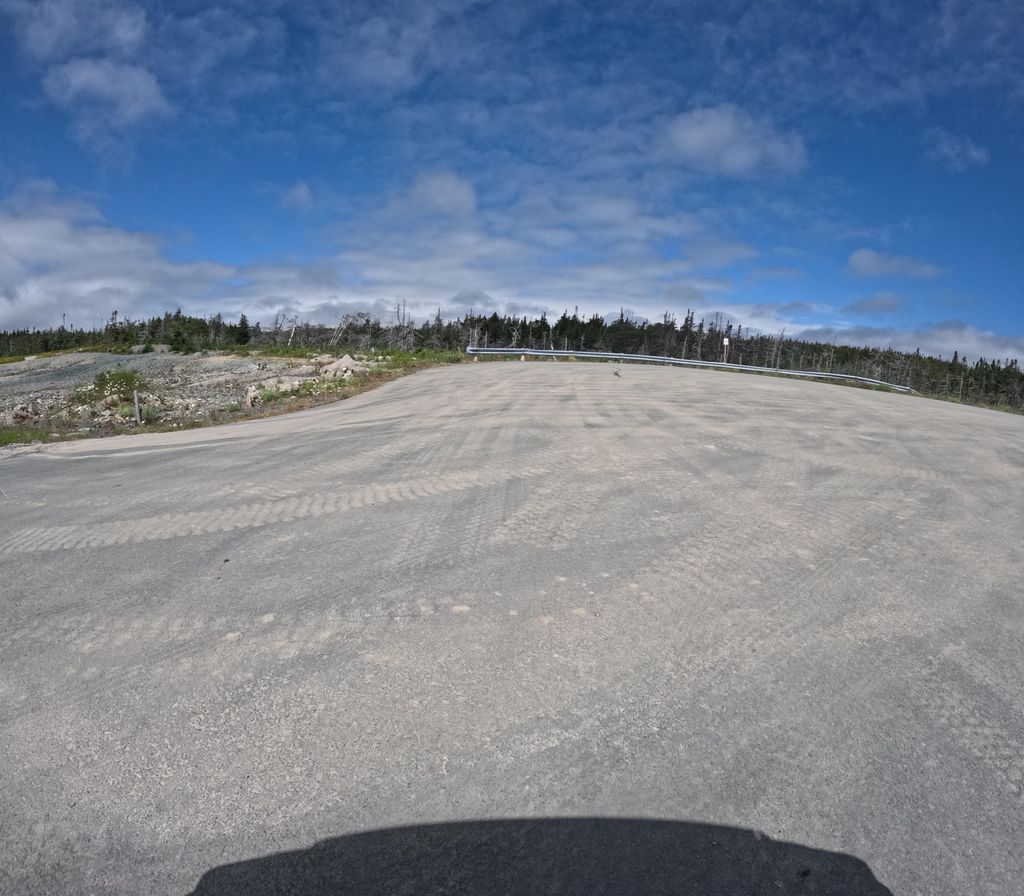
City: st_johns